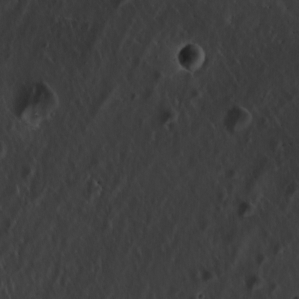
Label: non_frost